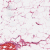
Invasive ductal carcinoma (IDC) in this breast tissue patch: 0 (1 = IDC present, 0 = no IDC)